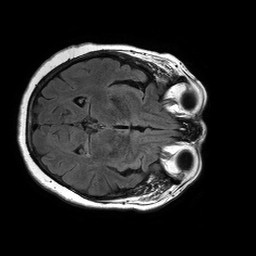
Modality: FLAIR
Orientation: axial
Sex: female
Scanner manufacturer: philips
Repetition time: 11 s
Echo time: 0.125 s